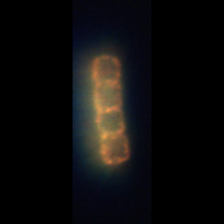
Taxon: Lauderia_Hemiaulus
Group: Diatoms